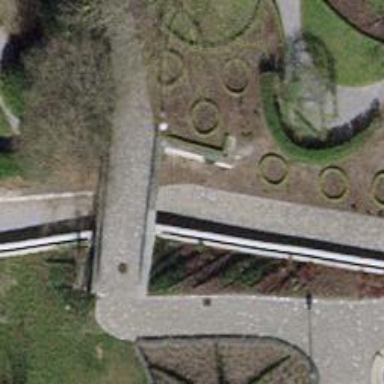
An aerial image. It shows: Tunnel footway.